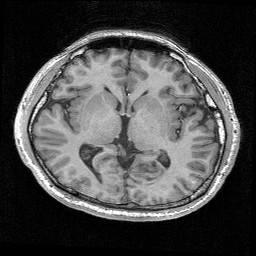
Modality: T1w
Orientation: coronal